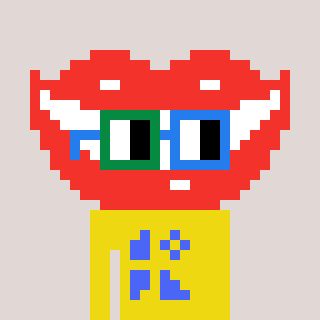
a pixel art character with square green and blue glasses, a smile-shaped head and a yellow-colored body on a warm background